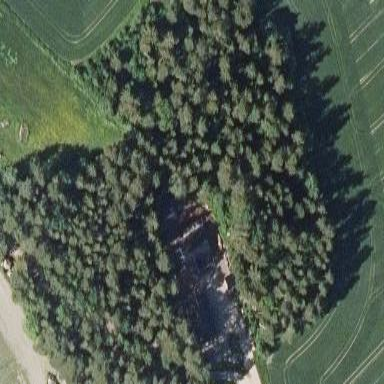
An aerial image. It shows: Forest area.